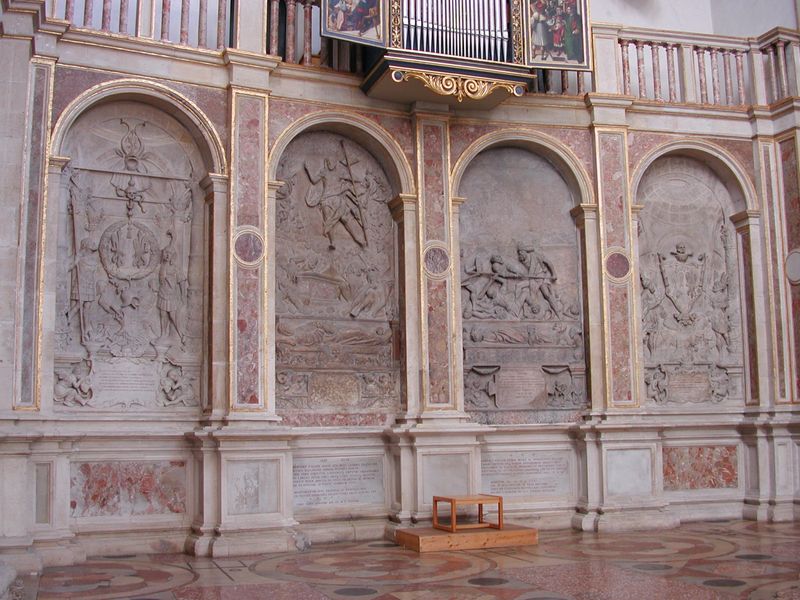
Titel: Epitaphien
Künstler: Albrecht Dürer
Standort: Augsburg, St. Anna, Fuggerkapelle (EU - D - B)
Schlagwörter: holz, marmor, pfeiler, stuhl, säulen, zimmer, rot, zaun, wand, architektur, stein, bild, felder, brüstung, kirche, boden, gold, innen, kreis, deutschland, balkon, relief, schrift, fußboden, empore, hocker, pilaster, saal, geländer, stufe, foto, bögen, nische, umgang, bayern, kreuz, fliesen, uniform, mosaik, wappen, orgel, reliefs, szenen, grabmal, orgelpfeifen, augsburg, fugger, stifter, schrifttafeln, tabularium, epitaphien, brütung